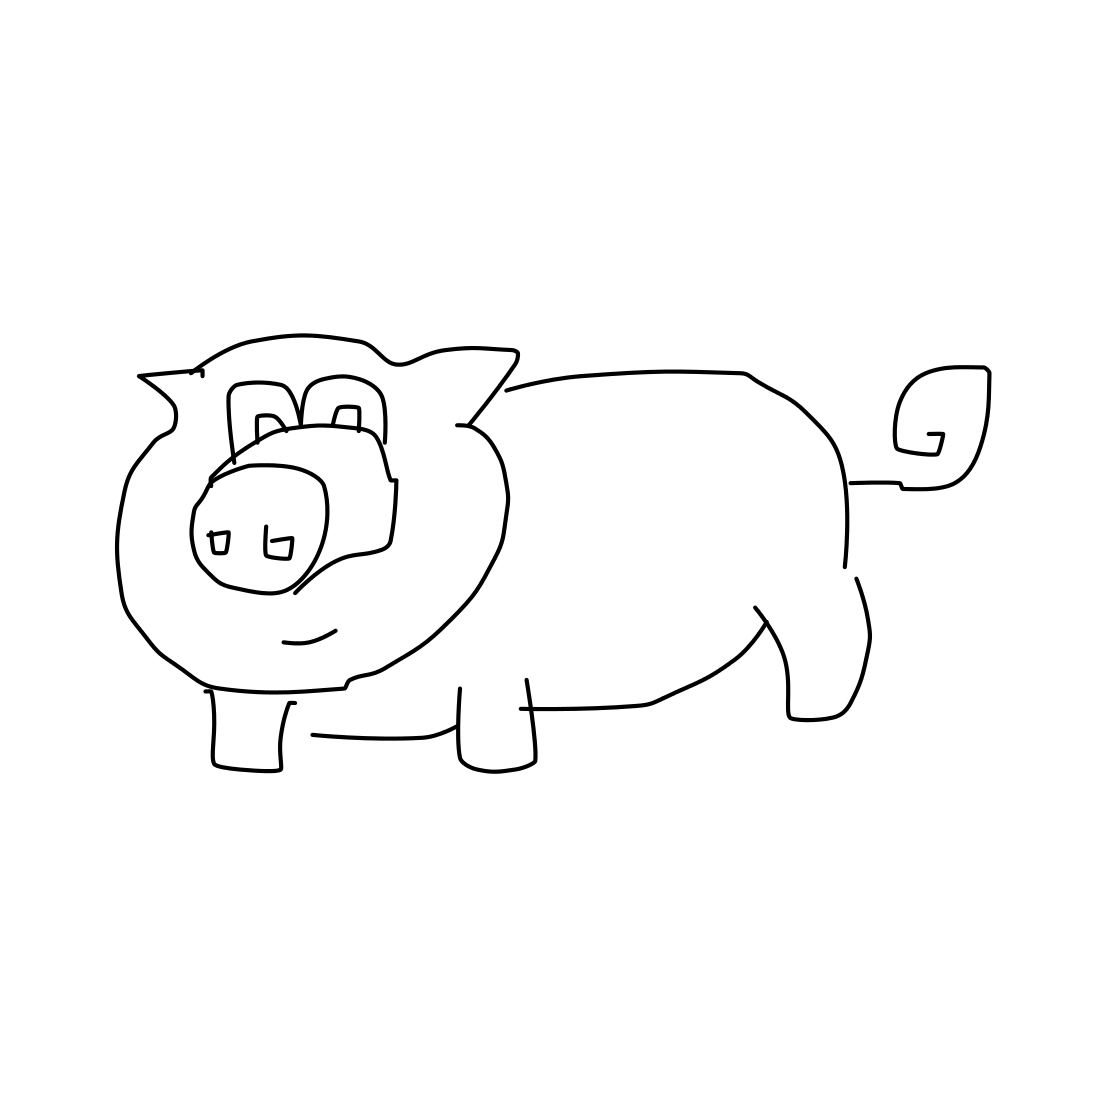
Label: pig